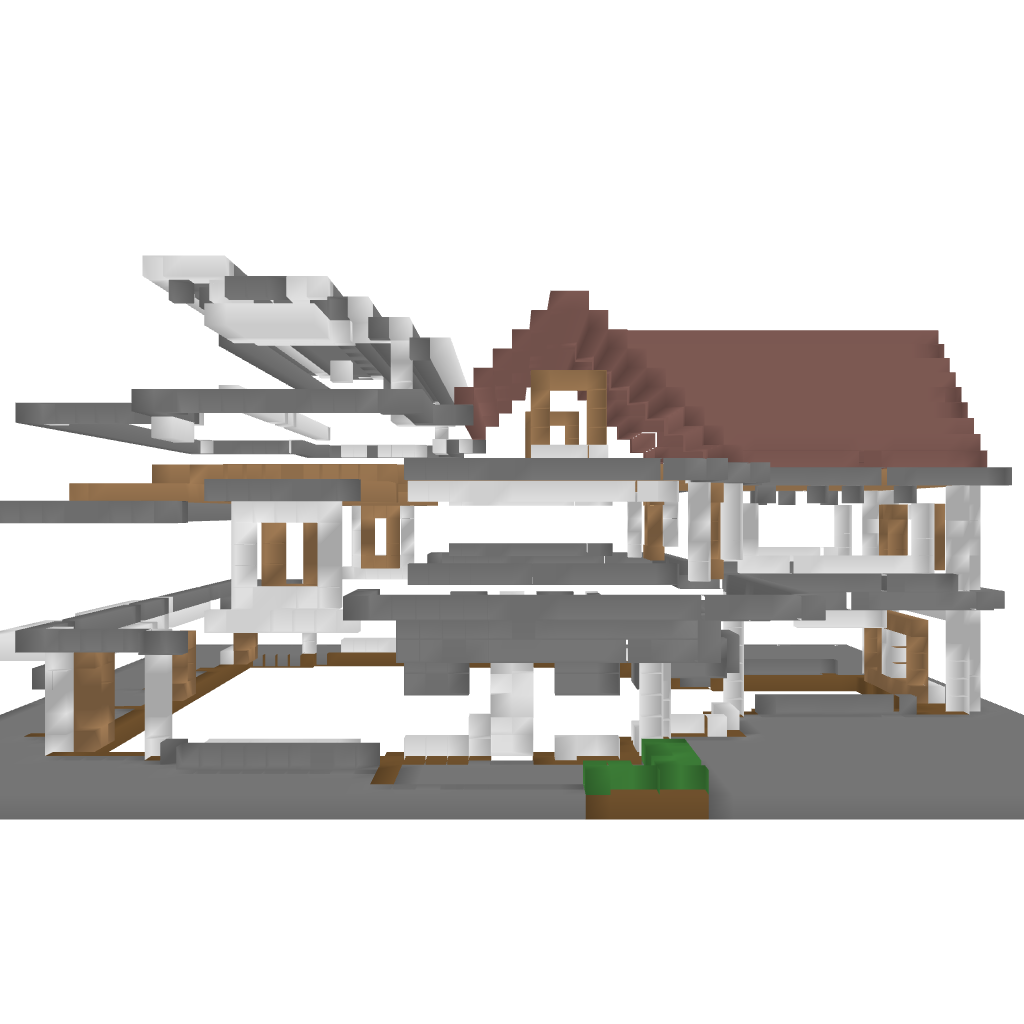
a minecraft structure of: Contemporary Modern House bad low quality